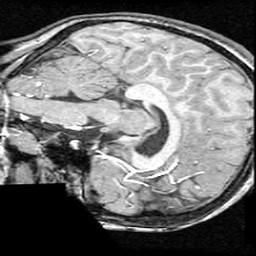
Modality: T1w
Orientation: sagittal
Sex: female
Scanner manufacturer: ge
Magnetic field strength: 1.5 T
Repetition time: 21 s
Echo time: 0.008 s